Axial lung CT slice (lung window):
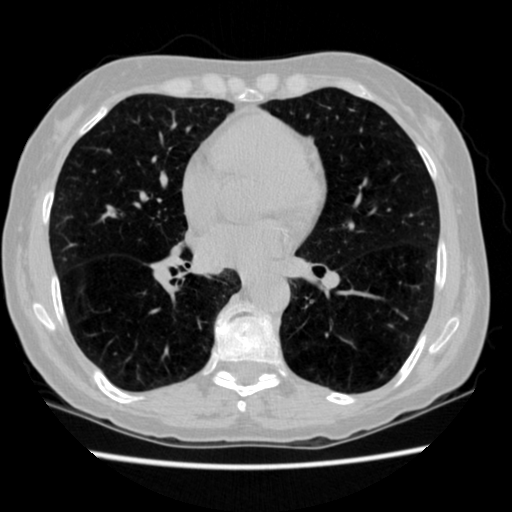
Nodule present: no